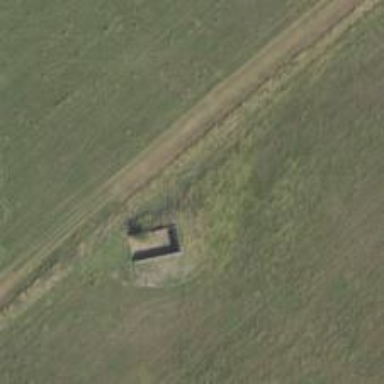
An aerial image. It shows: Military bunker.